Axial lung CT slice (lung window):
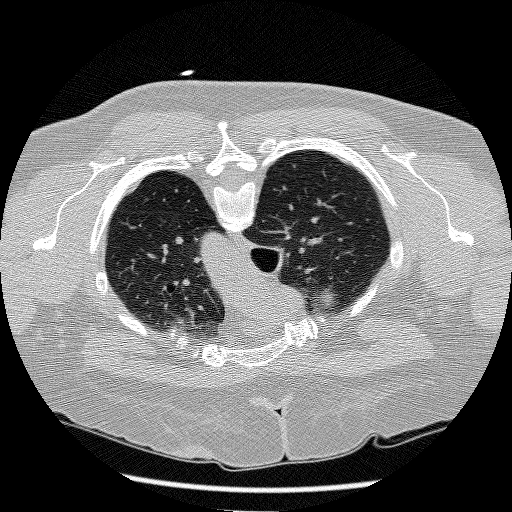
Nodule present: no